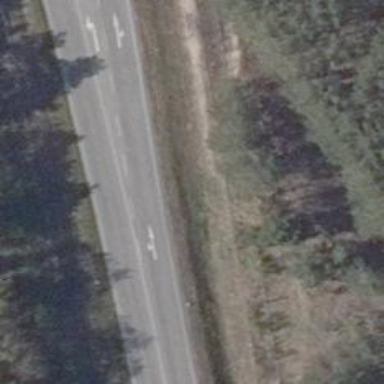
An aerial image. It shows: Asphalt primary motorway.